【题型】解答题　【知识点】立体几何　【难度】medium
如图，边长为$4$的正方形$ABB_1A_1$是圆柱$O_1O_2$的轴截面，$C$是圆柱底面圆周上一点.

\vspace{3pt}
\noindent
(1)求证：$A_1C\perp BC$；

\noindent
(2)若直线$A_1B$和平面$AA_1C$所成的角为$30^\circ$，求三棱锥$A_1-ABC$的体积；

\noindent
(3)设圆柱$O_1O_2$的外接球为球$O$，求直线$O_2C$与球$O$的两个交点间的距离.
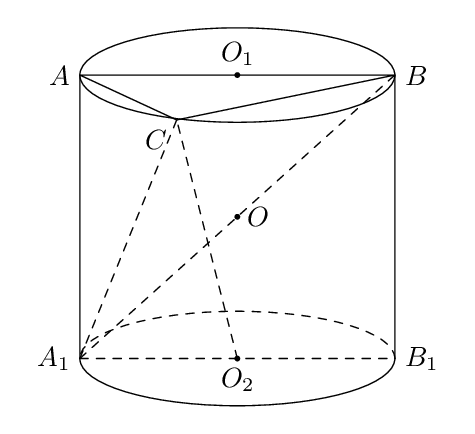
【解答】
\vspace{8pt}
\noindent
\textbf{【答案】}(1)证明见解析；

\quad (2)$\dfrac{16}{3}$；

\quad (3)$\dfrac{12\sqrt{5}}{5}$.

\vspace{8pt}
\noindent
\textbf{【分析】}(1) 由线面垂直的性质可得$AA_1\perp CB$，结合$CA\perp CB$可得证明$CB\perp$平面$AA_1C$，再由线面垂直的性质即可证明；

\noindent
(2) 由(1)可得$\angle BA_1C=30^\circ$，可求得$BC$和$AC$，根据棱锥的体积公式即可求解；

\noindent
(3) 过$O$作$OD\perp O_2C$，垂足为$D$，根据等面积法及勾股定理求出$CD$即可.

\vspace{8pt}
\noindent
\textbf{【详解】}(1) 因为正方形$ABB_1A_1$是圆柱$O_1O_2$的轴截面，$C$是圆柱底面圆周上一点，

\noindent
所以$CA\perp CB$.

\noindent
因为$AA_1\perp$平面$ABC$，$BC\subset$平面$ABC$，

\noindent
所以$AA_1\perp CB$.

\noindent
因为$CA\cap AA_1=A$，$CA,AA_1\subset$平面$AA_1C$，

\noindent
所以$CB\perp$平面$AA_1C$.

\noindent
因为$A_1C\subset$平面$AA_1C$，

\noindent
所以$A_1C\perp BC$.

\vspace{5pt}
\noindent
(2) 由(1)可得$CB\perp$平面$AA_1C$，

\noindent
所以直线$A_1B$和平面$AA_1C$所成的角为$\angle BA_1C$，即$\angle BA_1C=30^\circ$.

\noindent
因为正方形$ABB_1A_1$的边长为$4$，

\noindent
所以$A_1B=\sqrt{4^2+4^2}=4\sqrt{2}$，

\noindent
所以$BC=\dfrac{1}{2}A_1B=2\sqrt{2}$，$AC=\sqrt{4^2-(2\sqrt{2})^2}=2\sqrt{2}$，

\noindent
所以$V_{A_1-ABC}=\dfrac{1}{3}AA_1\cdot S_{\triangle ABC}=\dfrac{1}{3}\times4\times\dfrac{1}{2}\times2\sqrt{2}\times2\sqrt{2}=\dfrac{16}{3}$.

\vspace{5pt}
\noindent
(3) 过$O$作$OD\perp O_2C$，垂足为$D$，

\noindent
因为$O_1C=2$，$O_1O_2=4$，

\noindent
所以$O_2C=\sqrt{2^2+4^2}=2\sqrt{5}$.

\noindent
由等面积法可得$S_{\triangle OO_2C}=\dfrac{1}{2}O_2C\cdot OD=\dfrac{1}{2}OO_2\cdot O_1C$，

\noindent
所以$OD=\dfrac{OO_2\cdot O_1C}{O_2C}=\dfrac{2\times2}{2\sqrt{5}}=\dfrac{2}{\sqrt{5}}$.

\noindent
易知圆柱$O_1O_2$的外接球的半径为$\dfrac{1}{2}\times\sqrt{4^2+4^2}=2\sqrt{2}$，即$OC=2\sqrt{2}$，

\noindent
所以$CD=\sqrt{OC^2-OD^2}=\sqrt{8-\dfrac{4}{5}}=\dfrac{6}{\sqrt{5}}$，

\noindent
所以直线$O_2C$与球$O$的两个交点间的距离为$\dfrac{6}{\sqrt{5}}\times2=\dfrac{12\sqrt{5}}{5}$.

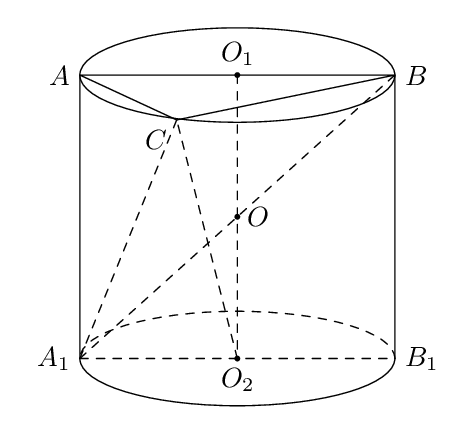
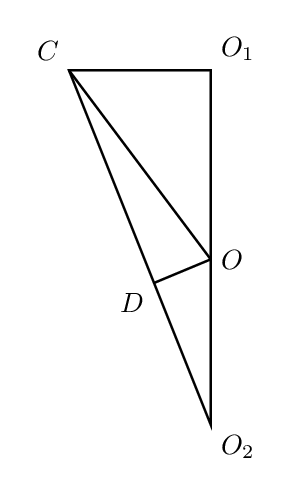